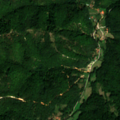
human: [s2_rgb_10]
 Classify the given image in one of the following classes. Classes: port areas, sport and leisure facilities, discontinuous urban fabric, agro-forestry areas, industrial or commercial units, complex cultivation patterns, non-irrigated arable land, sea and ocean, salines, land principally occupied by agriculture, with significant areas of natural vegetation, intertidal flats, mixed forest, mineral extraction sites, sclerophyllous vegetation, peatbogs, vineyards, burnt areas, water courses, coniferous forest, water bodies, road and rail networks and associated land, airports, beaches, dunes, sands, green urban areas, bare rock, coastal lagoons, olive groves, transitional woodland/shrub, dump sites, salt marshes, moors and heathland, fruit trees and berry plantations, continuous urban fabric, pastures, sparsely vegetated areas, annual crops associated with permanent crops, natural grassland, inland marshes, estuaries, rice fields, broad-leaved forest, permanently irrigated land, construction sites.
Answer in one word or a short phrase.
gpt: land principally occupied by agriculture, with significant areas of natural vegetation, broad-leaved forest, transitional woodland/shrub